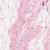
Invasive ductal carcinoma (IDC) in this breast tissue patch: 0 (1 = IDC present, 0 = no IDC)